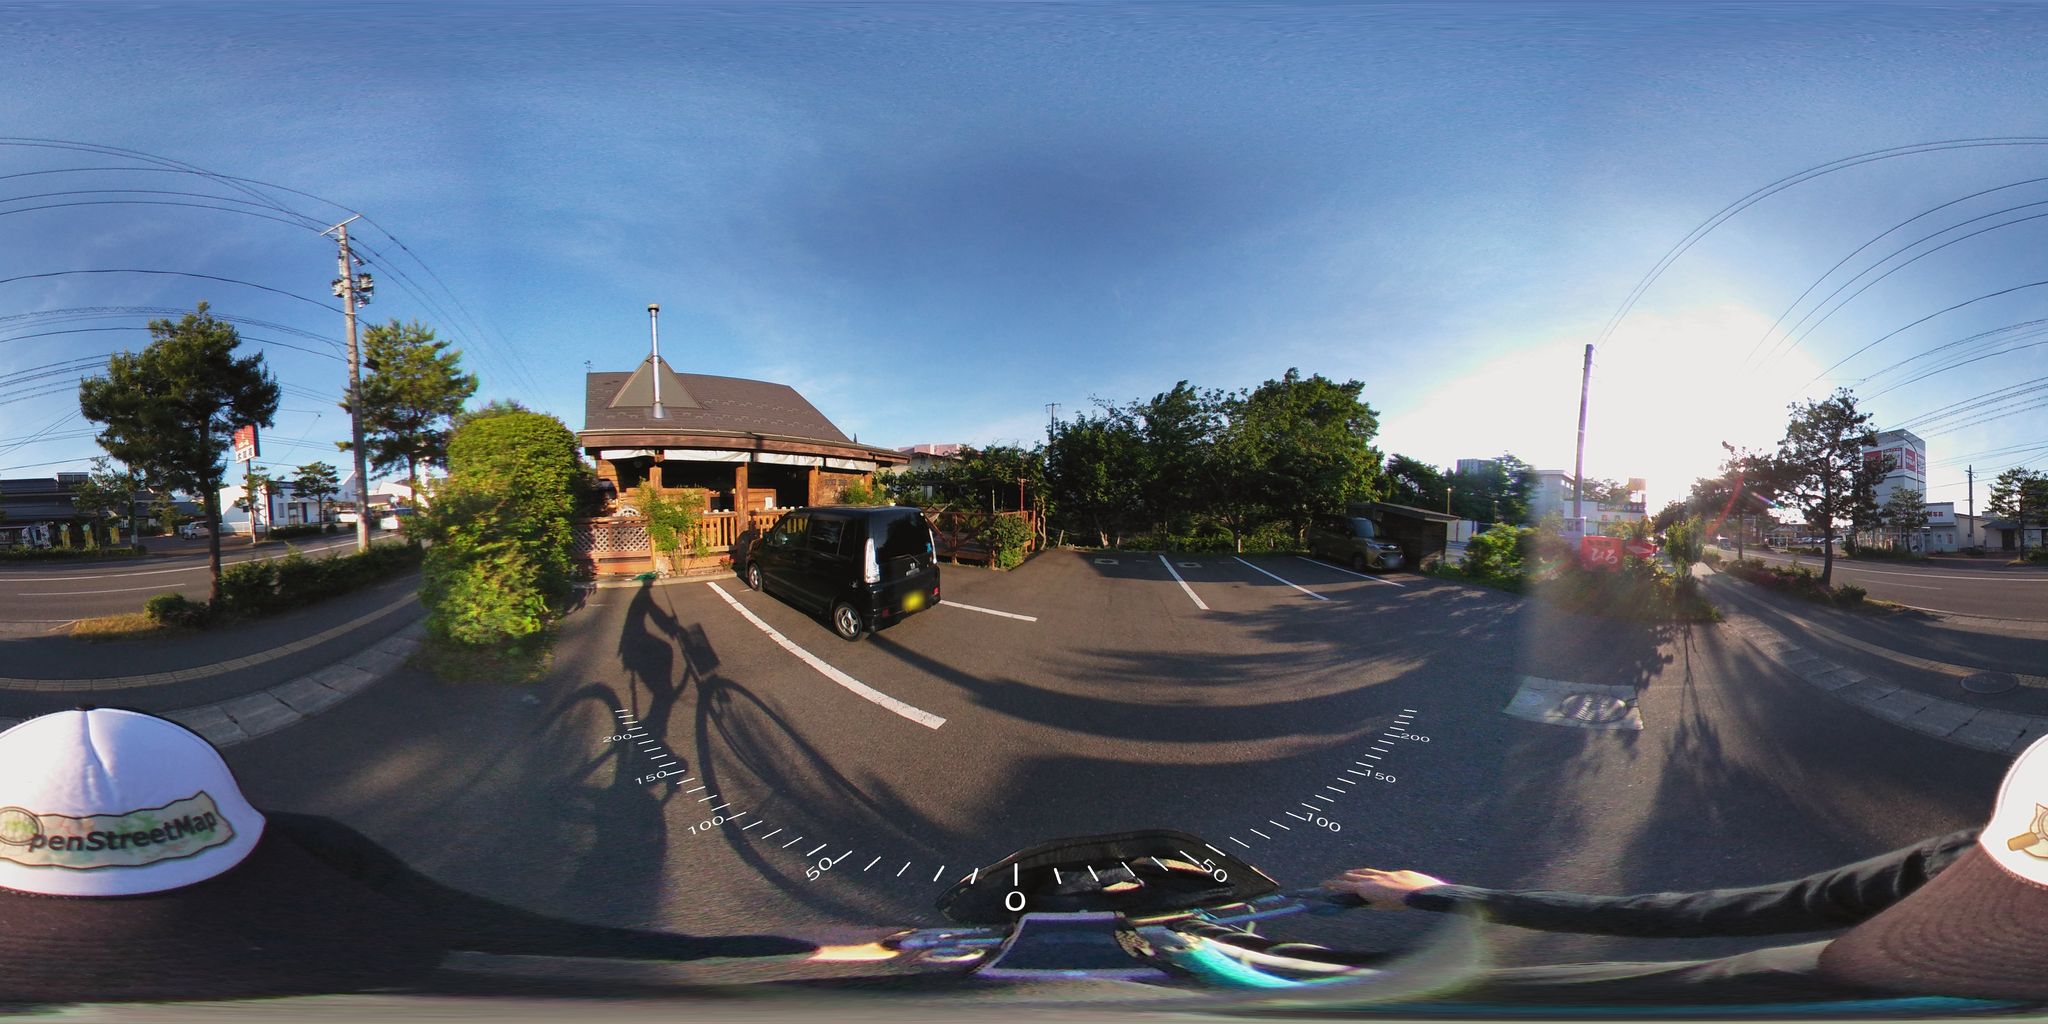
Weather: clear
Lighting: day
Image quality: good
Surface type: cycling surface
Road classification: footway
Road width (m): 3
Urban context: urban centre
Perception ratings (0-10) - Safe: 1.91, Lively: 6.7, Beautiful: 6.51, Boring: 5.61, Depressing: 3.98, Wealthy: 3.5